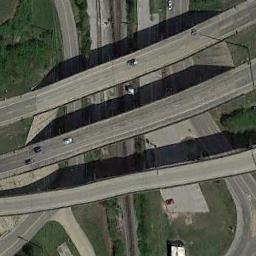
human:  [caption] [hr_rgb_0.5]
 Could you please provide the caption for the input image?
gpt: Several cars are on the overpass .

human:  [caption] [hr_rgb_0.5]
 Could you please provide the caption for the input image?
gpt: The overpass is next to the grass with some cars .

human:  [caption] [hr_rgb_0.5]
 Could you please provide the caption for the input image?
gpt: On the highway, There is an overpass .

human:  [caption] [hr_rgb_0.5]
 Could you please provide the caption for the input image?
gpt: The overpass is over the roads on the lawn .

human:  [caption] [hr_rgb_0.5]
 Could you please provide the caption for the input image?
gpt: There are some green lawns beside the overpass .